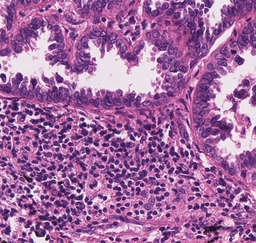
Tumor epithelial tissue: yes
Tumor-associated stroma tissue: yes
Normal tissue: no